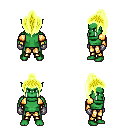
a pixel art fantasy rpg character, male body template, orc, green skin, gold arm armor, gold greaves, gold long topknot hairstyle, metal gloves, four views (front, back, left, right), 2x2 character sprite sheet, small pixel art, hard edges, no anti-aliasing